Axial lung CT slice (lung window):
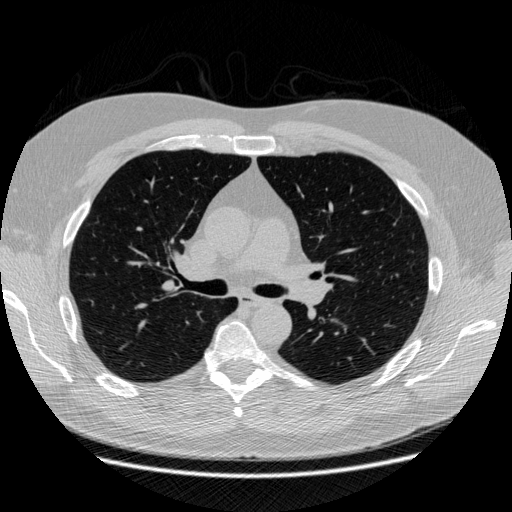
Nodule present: no